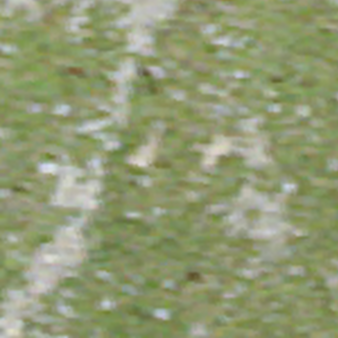
Label: other